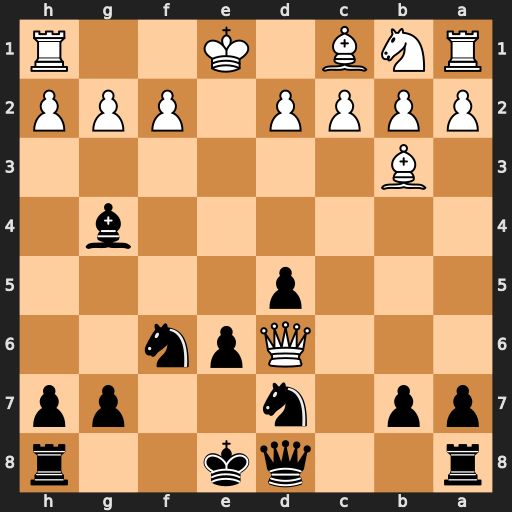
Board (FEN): r2qk2r/pp1n2pp/3Qpn2/3p4/6b1/1B6/PPPP1PPP/RNB1K2R
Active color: b
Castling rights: KQkq
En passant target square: -
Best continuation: Ne4 Qf4 Qh4 O-O Rf8